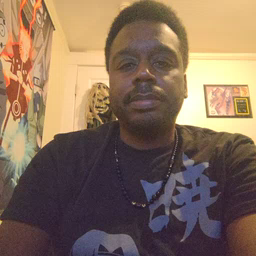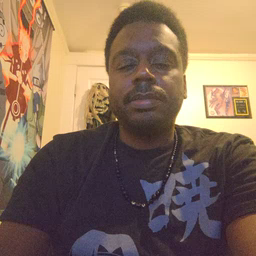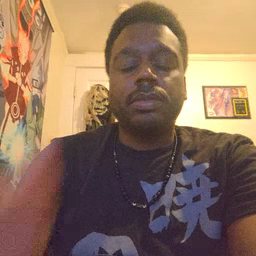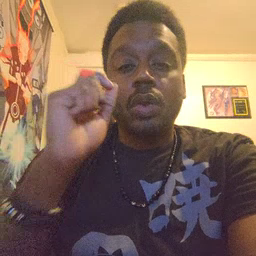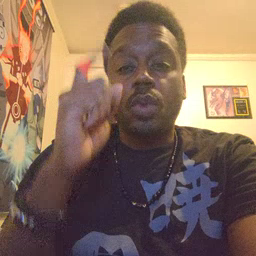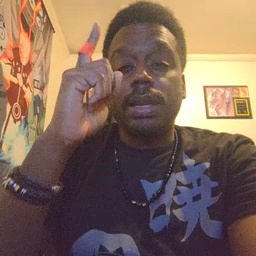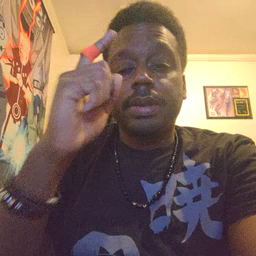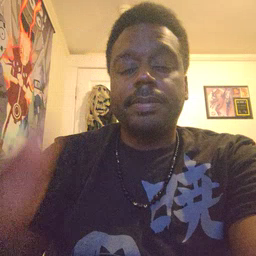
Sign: wake